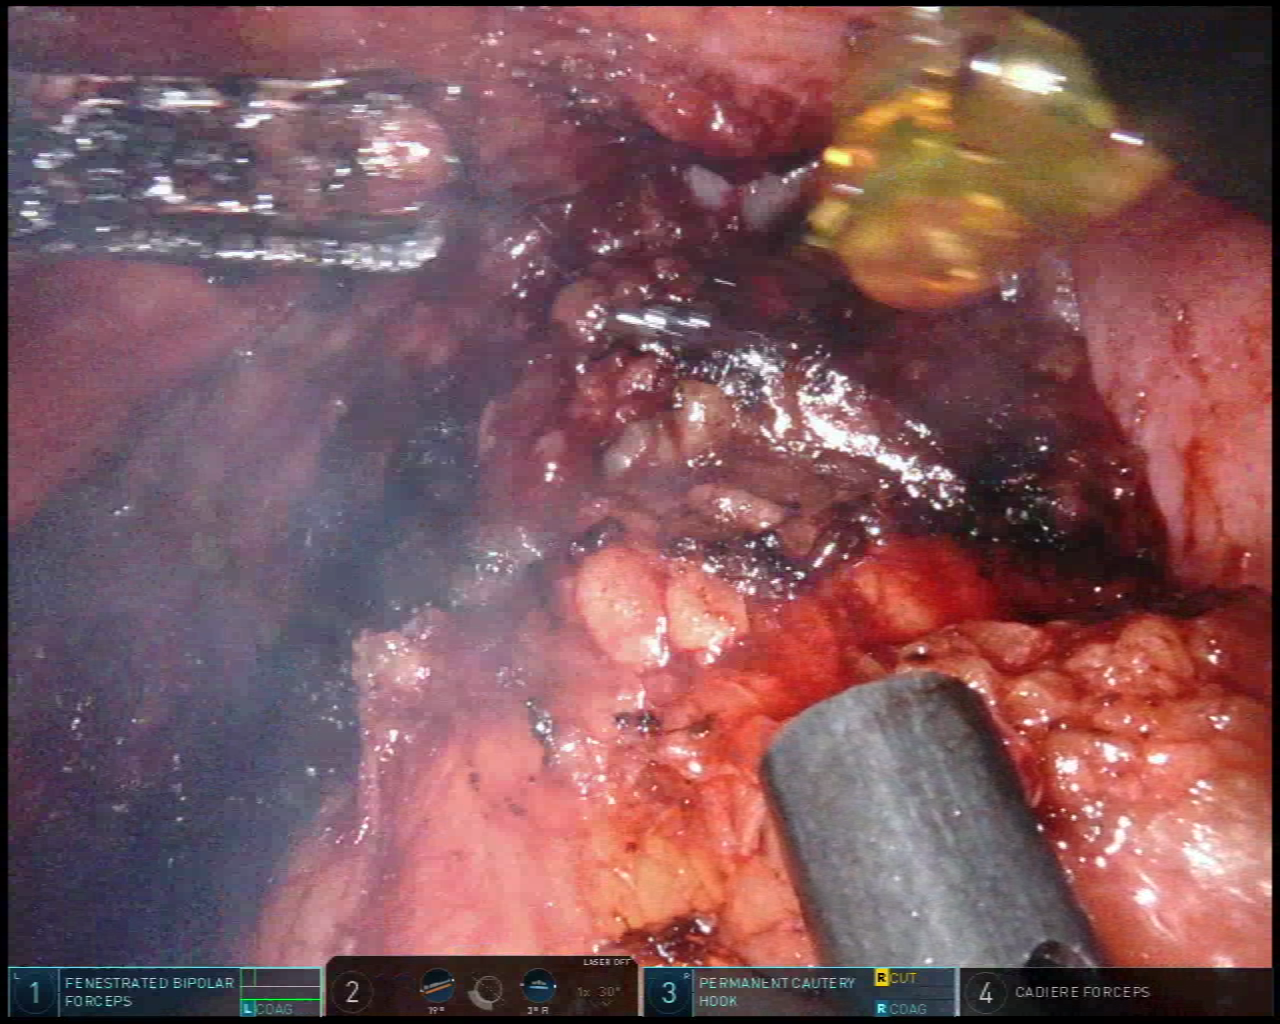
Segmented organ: vesicular_glands
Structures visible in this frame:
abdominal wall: no
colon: no
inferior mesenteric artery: no
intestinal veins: no
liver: no
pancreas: no
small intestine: no
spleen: no
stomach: no
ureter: no
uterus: no
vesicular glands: yes